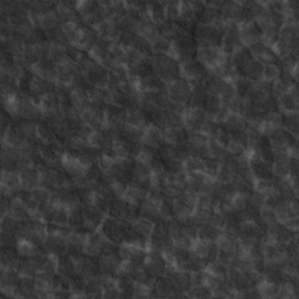
Label: non_frost